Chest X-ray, PA view. Patient: 63 years old, sex M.
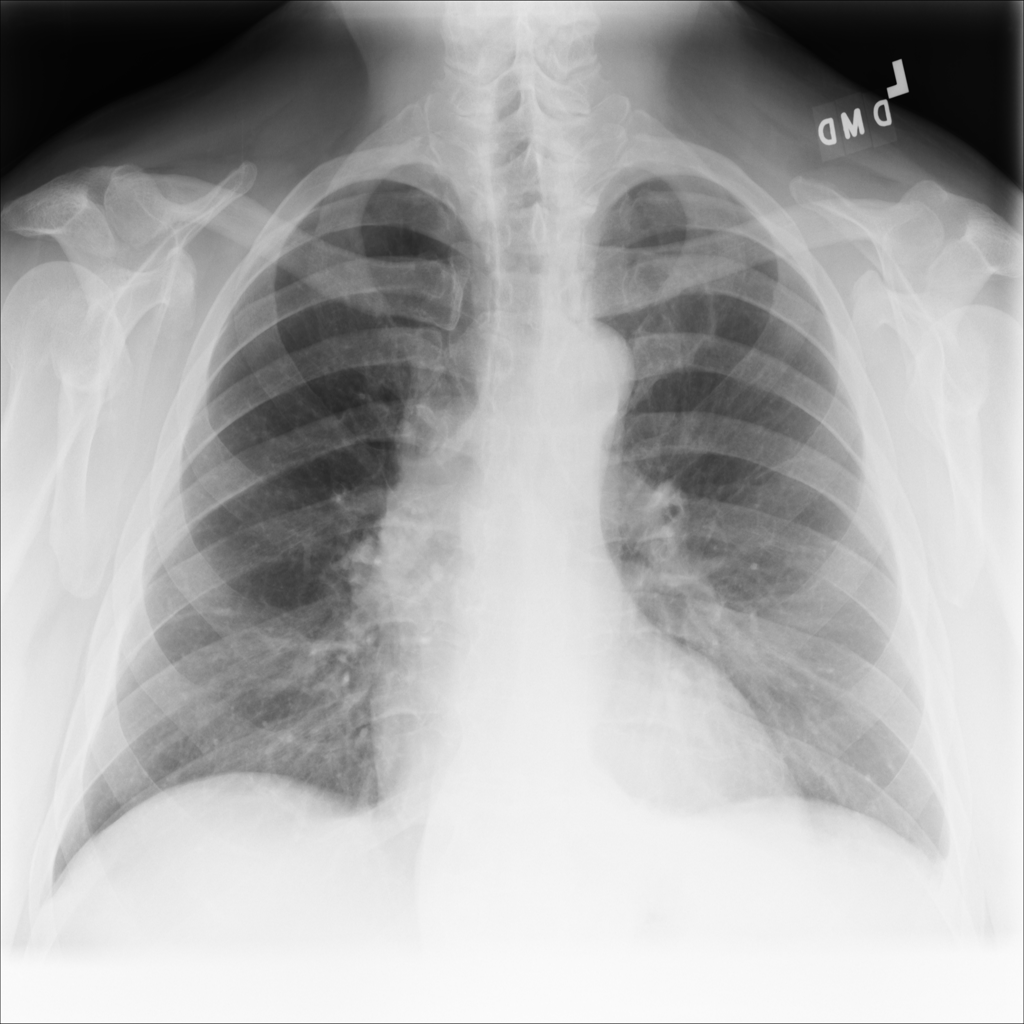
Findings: Emphysema